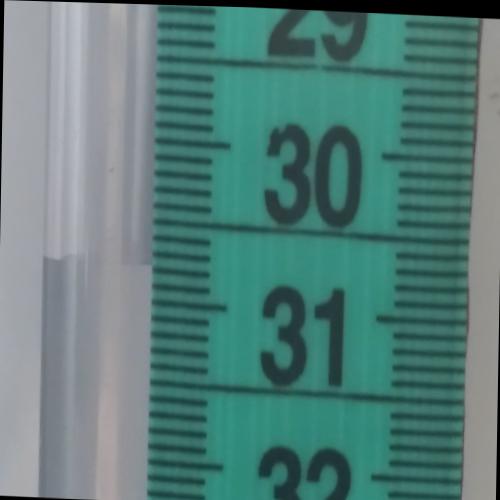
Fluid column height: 30.8 cm